Here is the raw acceleration-versus-time signal recorded on a bearing housing. Classify the bearing condition as one of: normal, inner_race, outer_race, ball.
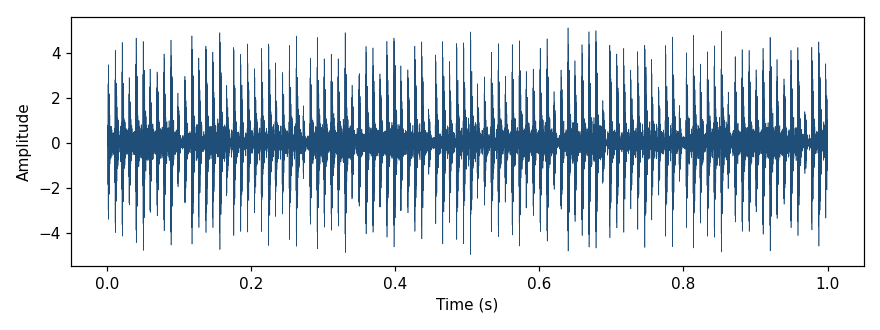
Answer: outer_race